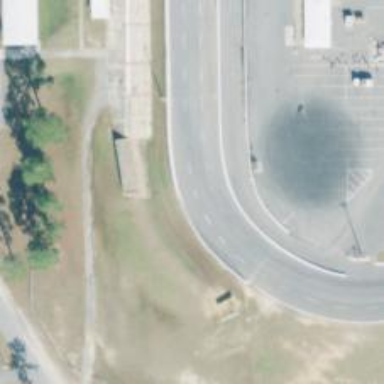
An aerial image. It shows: Motor sport raceway.